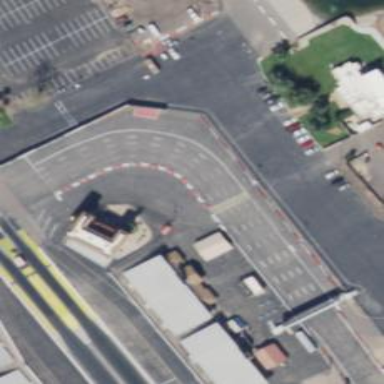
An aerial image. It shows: Motor sport raceway.